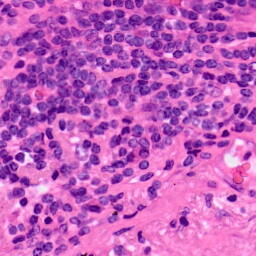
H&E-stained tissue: Lung